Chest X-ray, AP view. Patient: 59 years old, sex F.
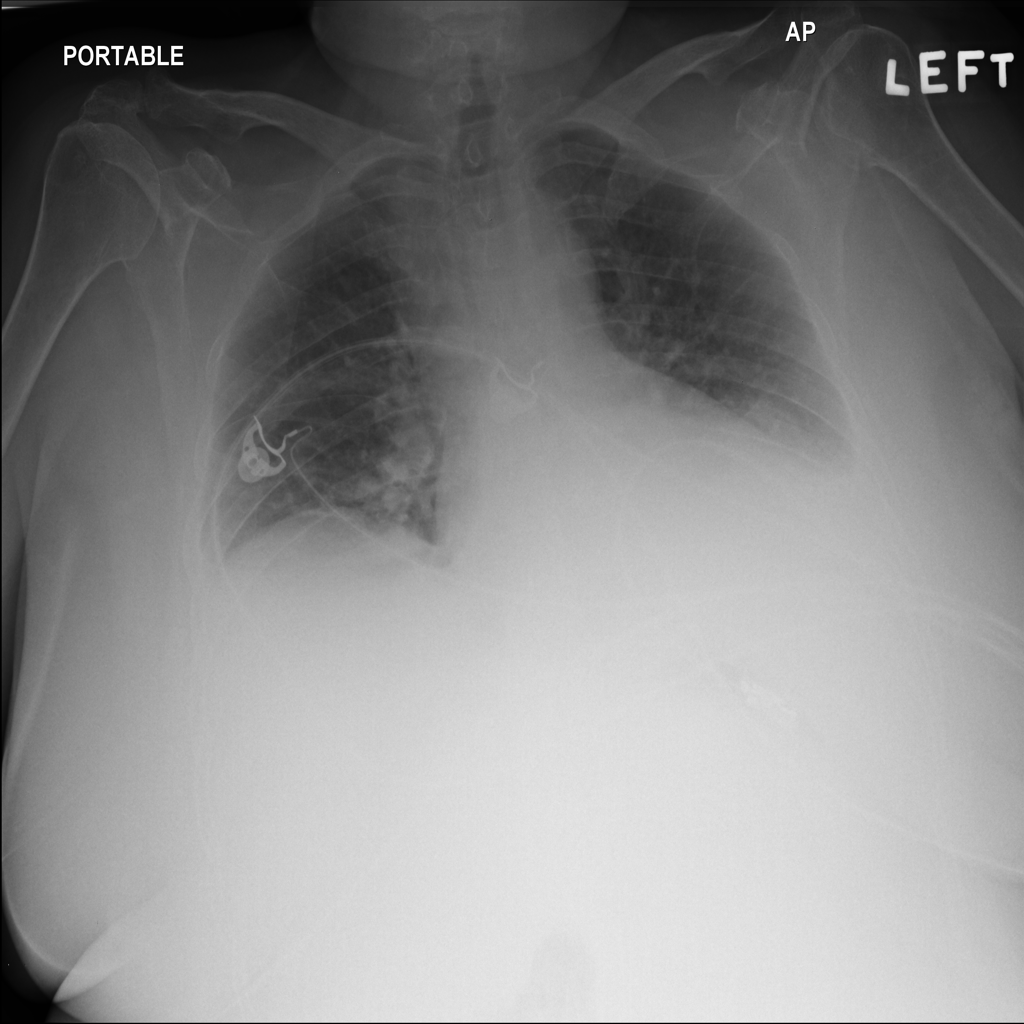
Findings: Effusion, Infiltration, Atelectasis